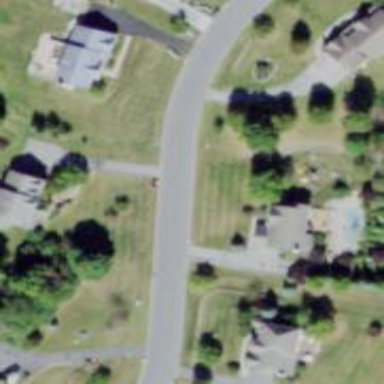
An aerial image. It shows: Driveway leading to service road.